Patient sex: F
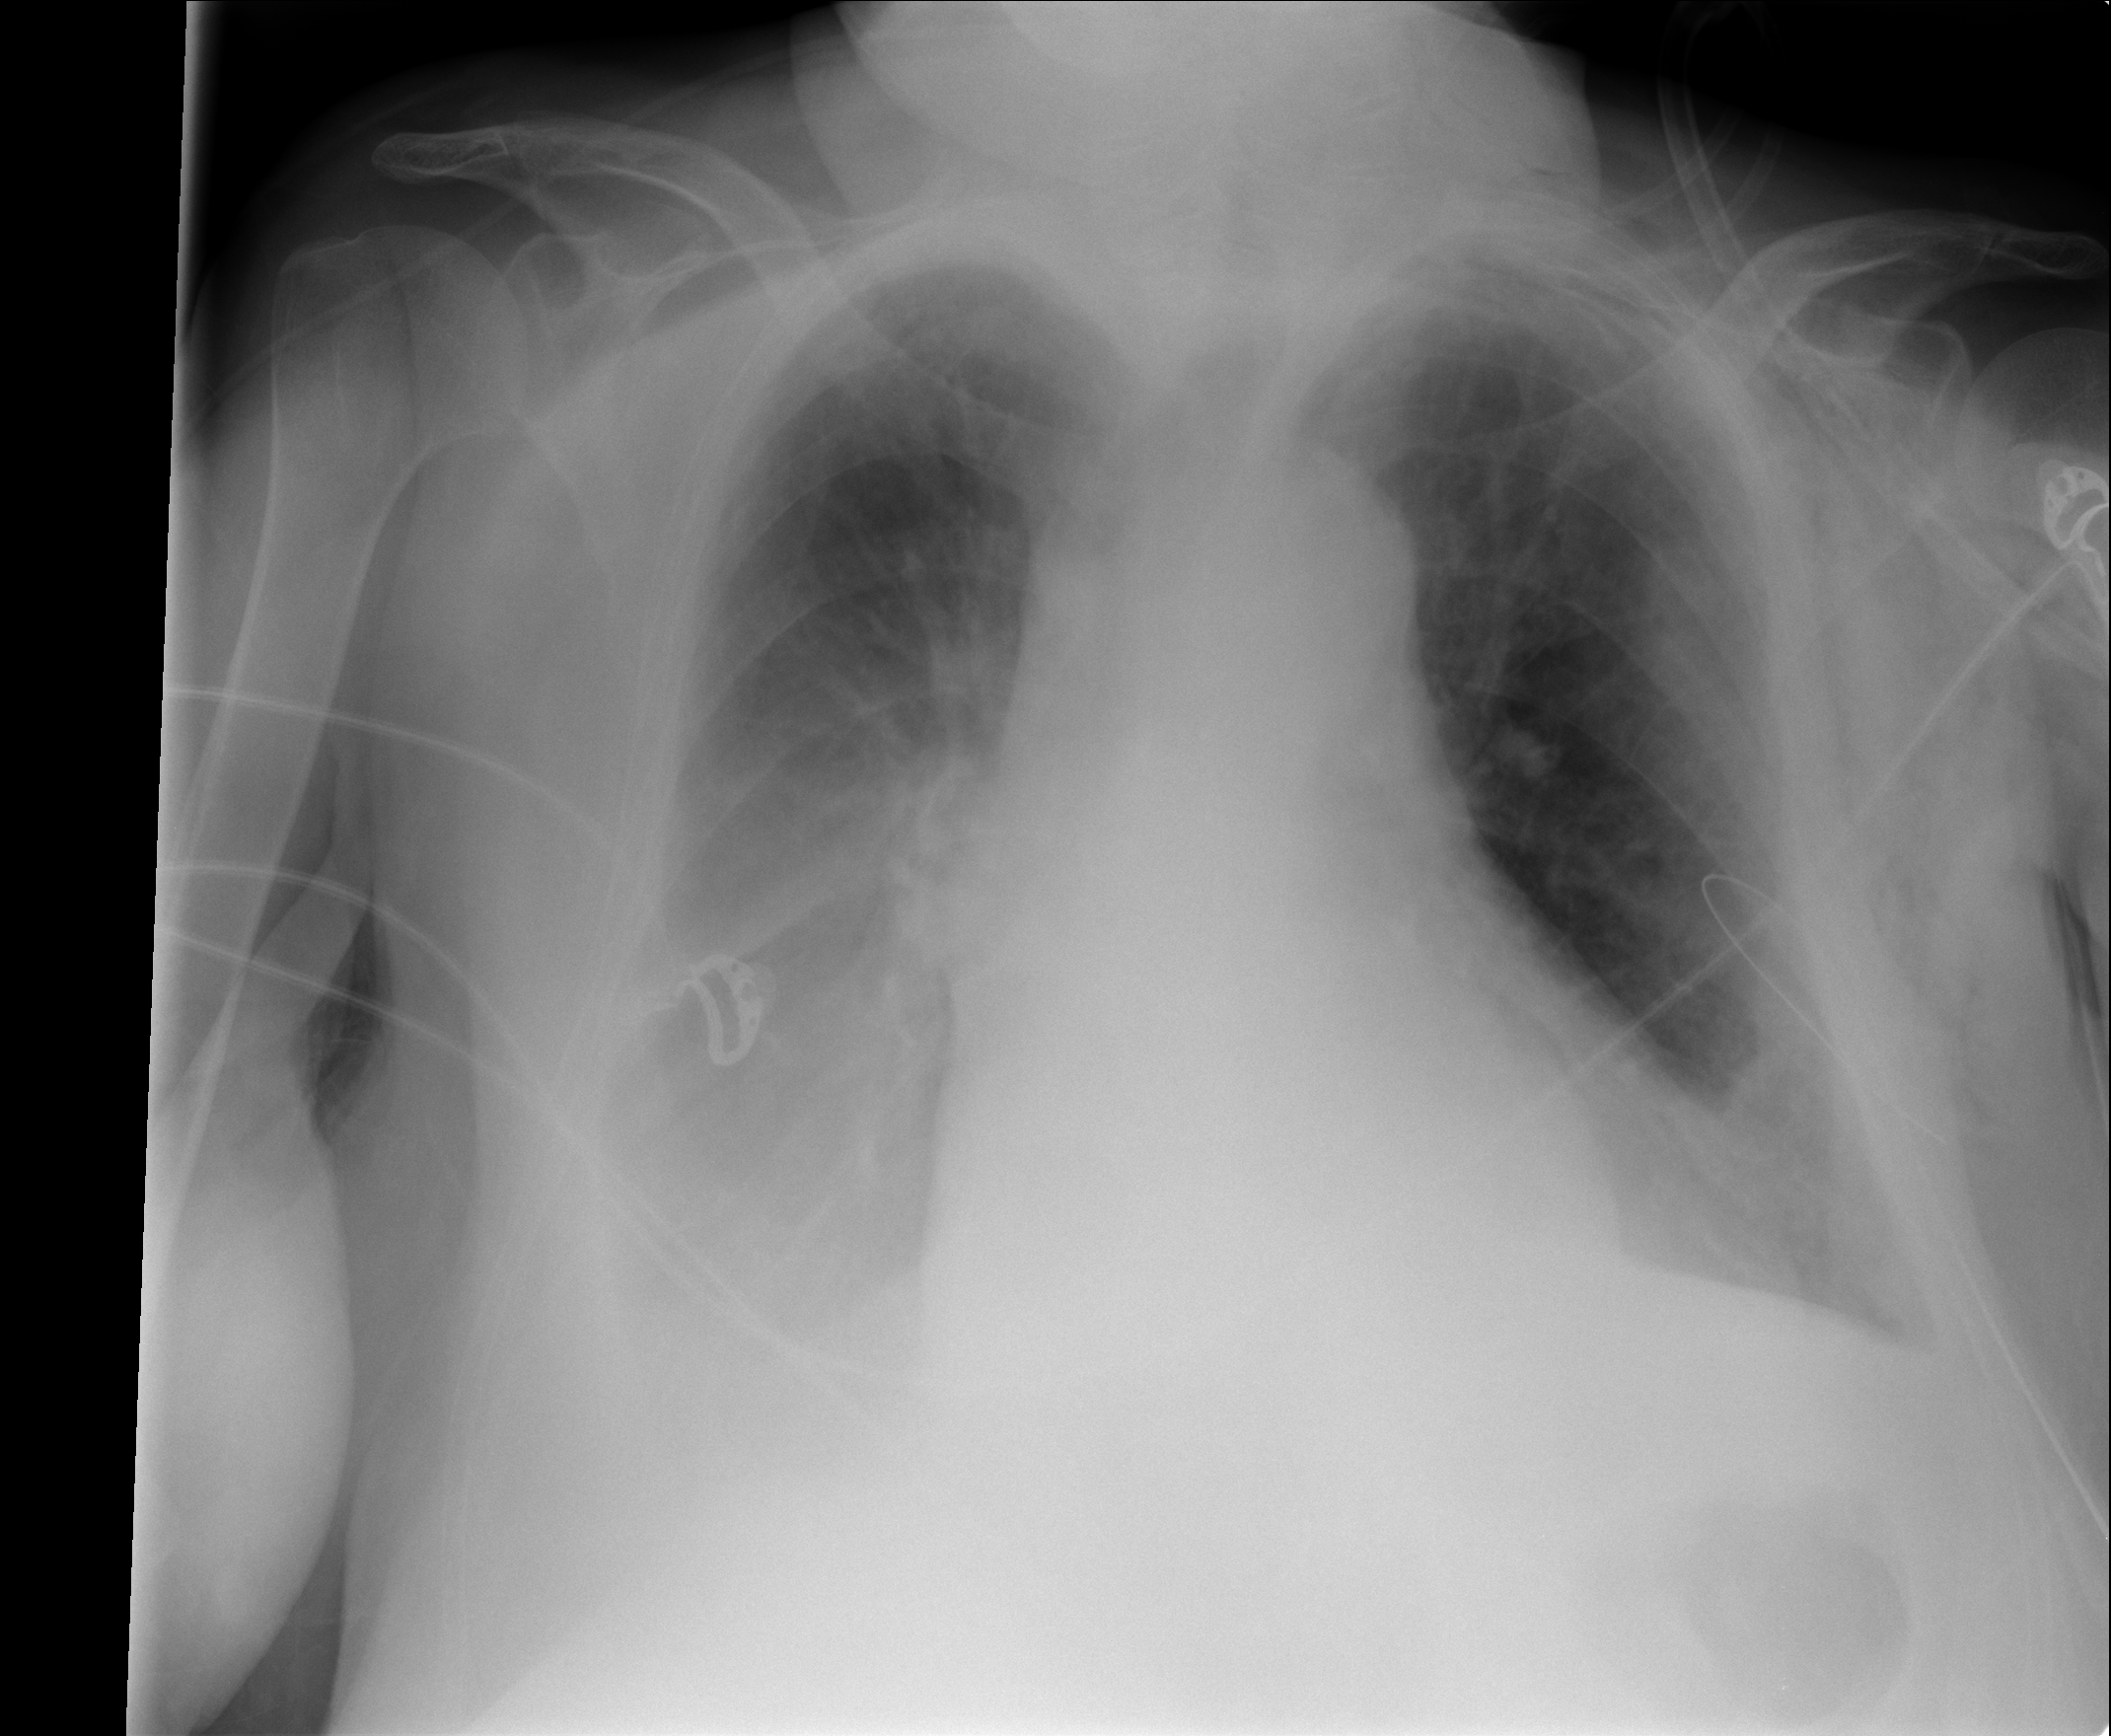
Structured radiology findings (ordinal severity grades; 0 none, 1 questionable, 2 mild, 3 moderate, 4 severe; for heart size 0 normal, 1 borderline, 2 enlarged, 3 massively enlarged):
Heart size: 2
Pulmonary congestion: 2
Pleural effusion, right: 3
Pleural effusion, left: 2
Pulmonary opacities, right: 1
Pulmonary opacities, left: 0
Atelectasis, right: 2
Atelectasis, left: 2